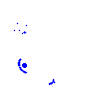
Particle: electron